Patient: sex F, age 71
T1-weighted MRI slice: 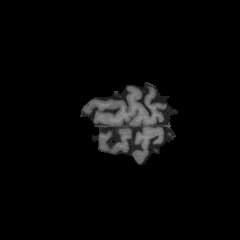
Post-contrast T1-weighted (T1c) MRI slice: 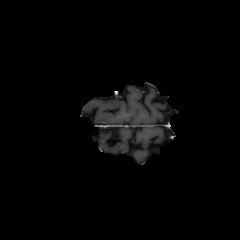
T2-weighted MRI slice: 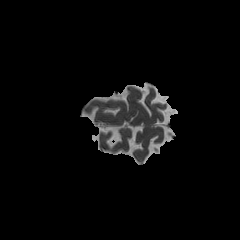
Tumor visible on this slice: no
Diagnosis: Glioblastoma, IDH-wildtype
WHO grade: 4